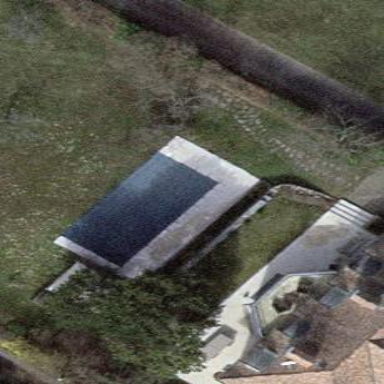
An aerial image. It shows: Swimming pool located in leisure land.